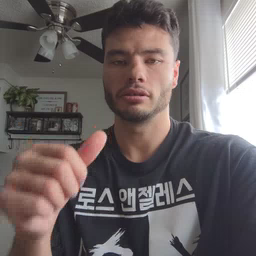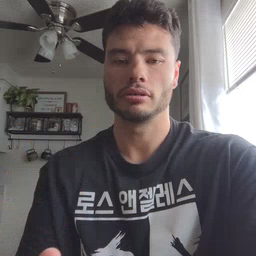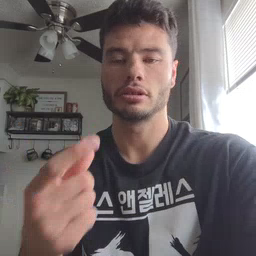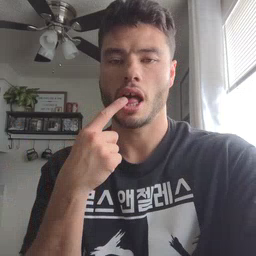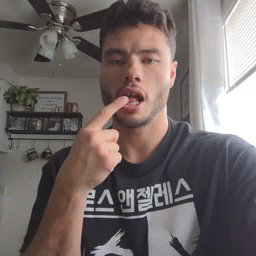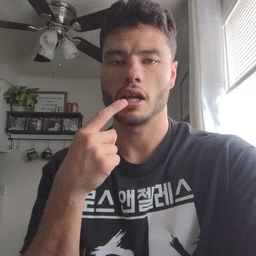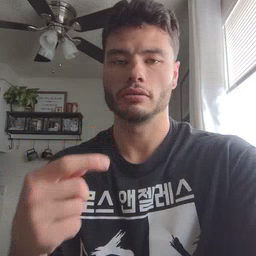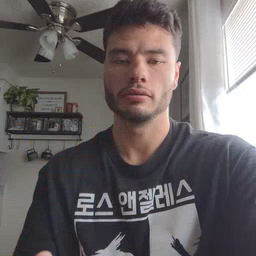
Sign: tongue